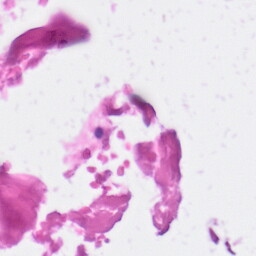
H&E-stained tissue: Skin